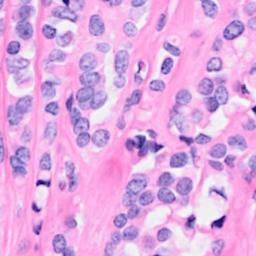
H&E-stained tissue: Breast